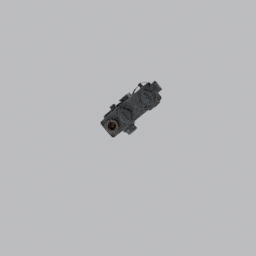
Label: electronics